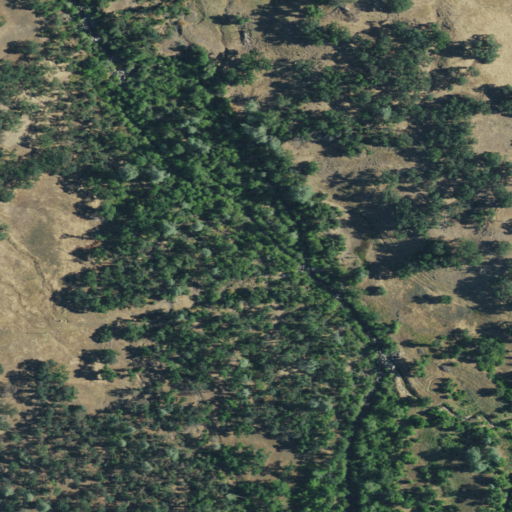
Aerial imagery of valley in California named Wagoner Canyon containing shrub, evergreen forest, and grassland